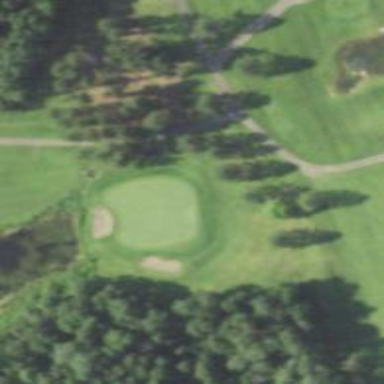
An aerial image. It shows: View of golf hole.